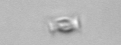
Label: Bacillariophyceae_morphotype1